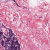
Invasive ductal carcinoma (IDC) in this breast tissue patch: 0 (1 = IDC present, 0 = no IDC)